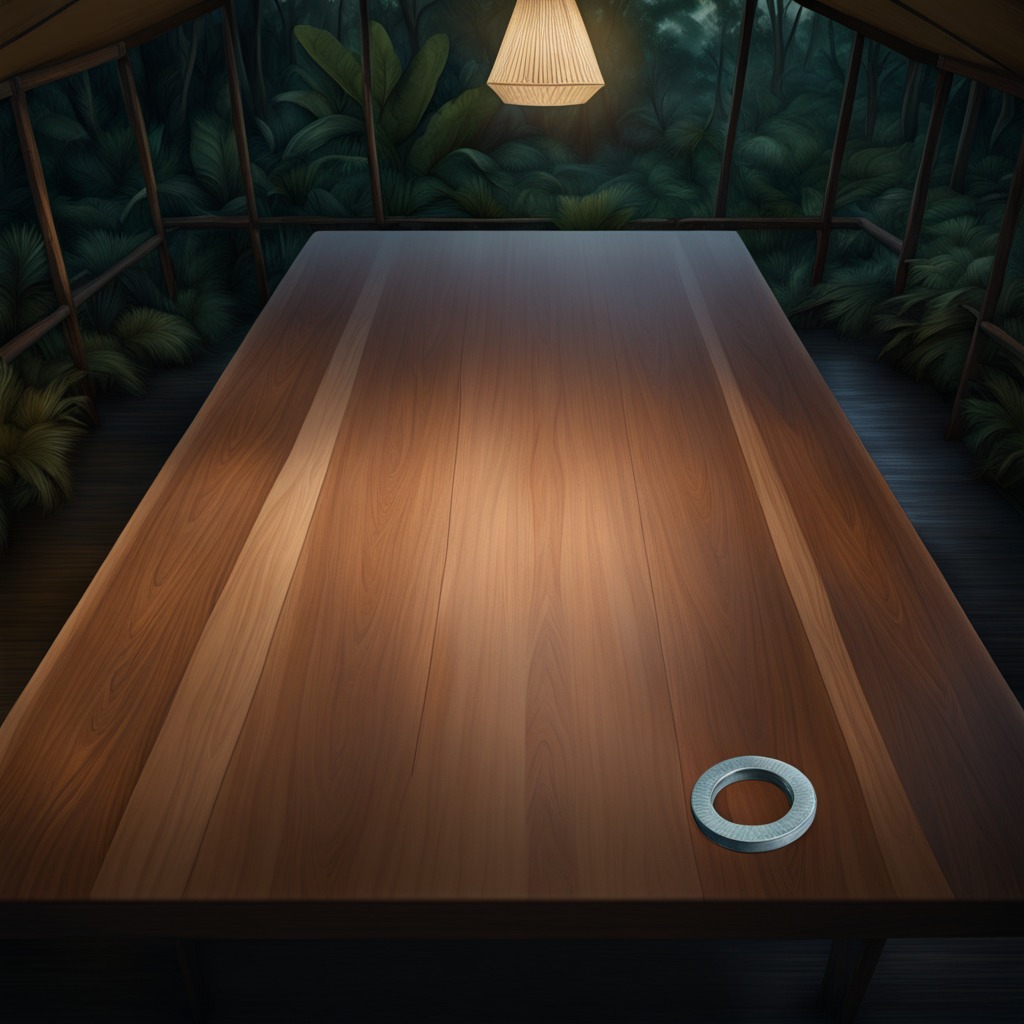
A flat metal washer is lying on a wooden table inside a jungle field workshop tent at night.